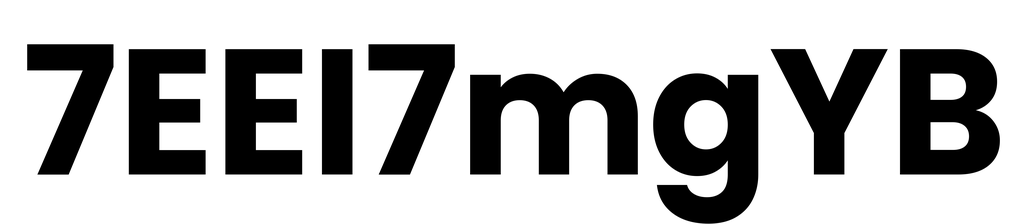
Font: Poppins-Bold